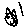
Label: cat